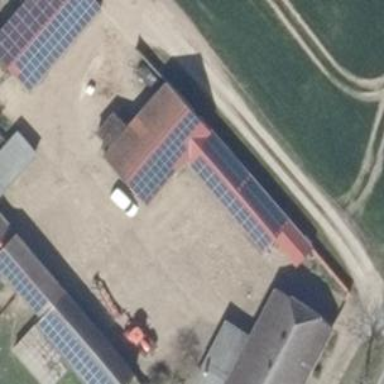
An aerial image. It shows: Gabled roof on farm auxiliary building.